Brain MRI, t1w sequence, axial 2D slice.
Patient: age 44, sex M, weight 78 kg, height 1.76 m
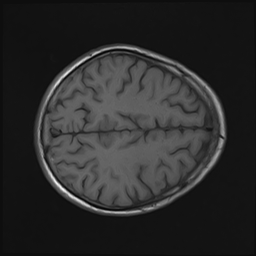